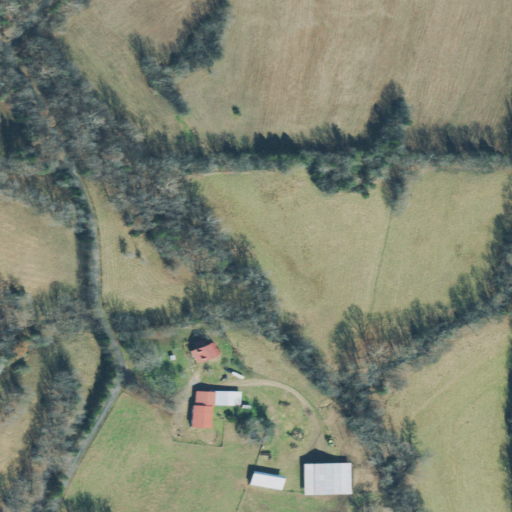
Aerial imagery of valley in Tennessee named Tripp Hollow containing pasture, open development, deciduous forest, and grassland